Question: Hi I get this error on startup:
'''
dyld: Library not loaded: /System/Library/Frameworks/AdSupport.framework/AdSupport
Referenced from: /Users/owner12/Library/Application Support/iPhone Simulator/5.1/Applications/823A0485-7443-4206-B9F5-A84C03DBFB89/BusinessPlan.app/BusinessPlan
Reason: image not found
'''
I added that framework to the Target --> Build Phases --> Link Binary With Libraries.
The strange thing is that this framework started appearing in my project in the navigator in the main area where the files are, and not in the project/Frameworks.
Would anyone know how to fix this? Thanks!
Also, I added some params to the Build Settings under "Other Linker Flags" and they appear like this:

But really they were supposed to appear like this:
'''
-all_load *
-ObjC
'''
Could that be the reason for the error?
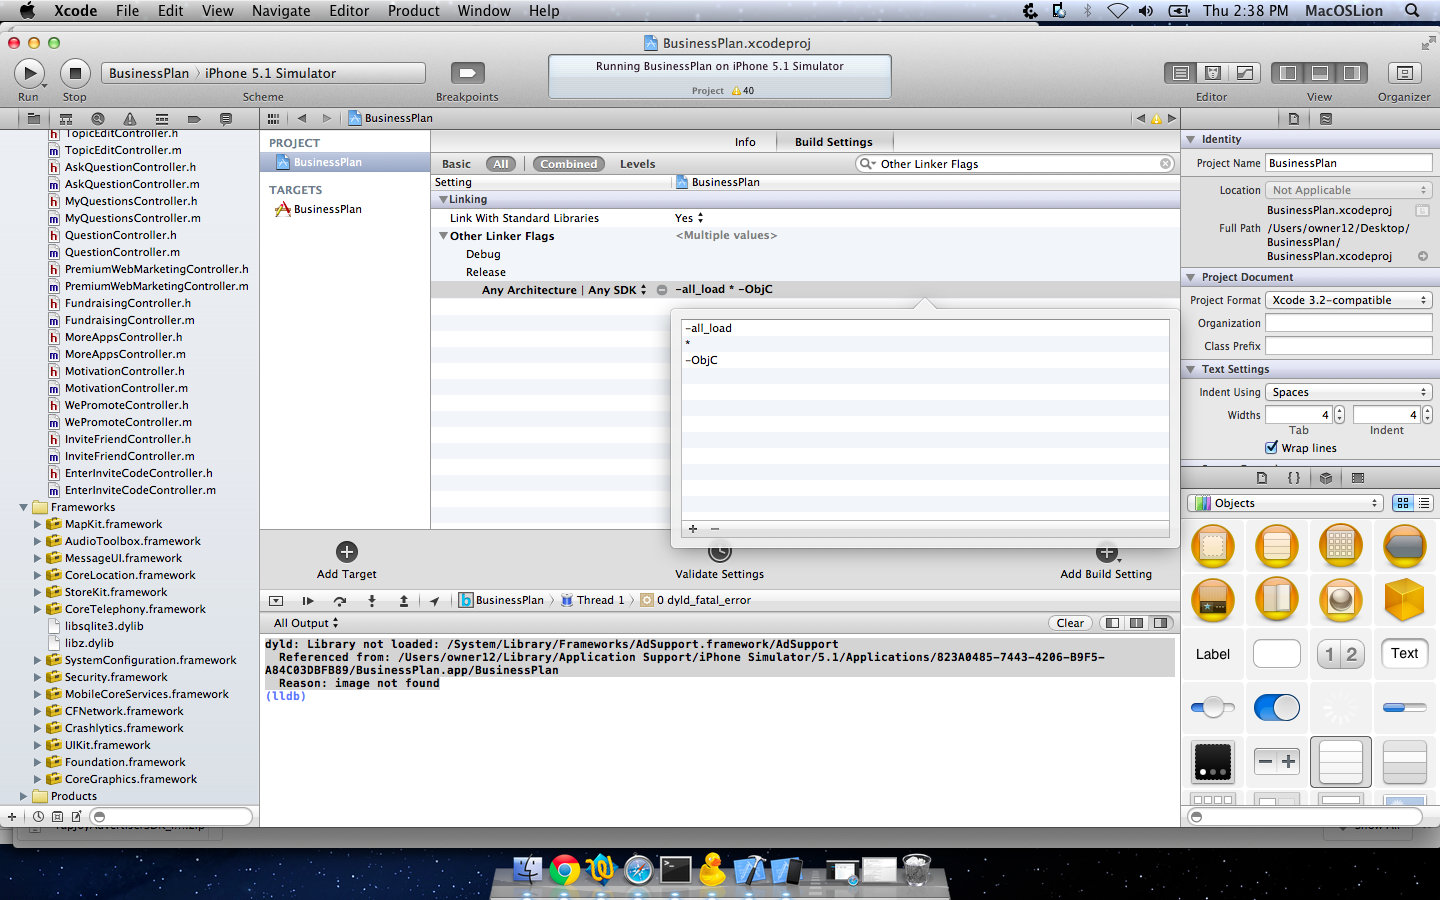
Answer: " Referenced from: /Users/owner12/Library/Application Support/iPhone Simulator//" - isn't AdSupport available <URL>?